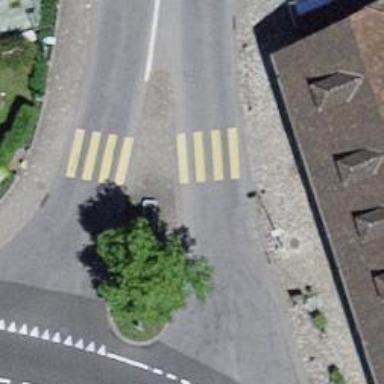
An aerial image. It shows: Zebra crossing on the road.